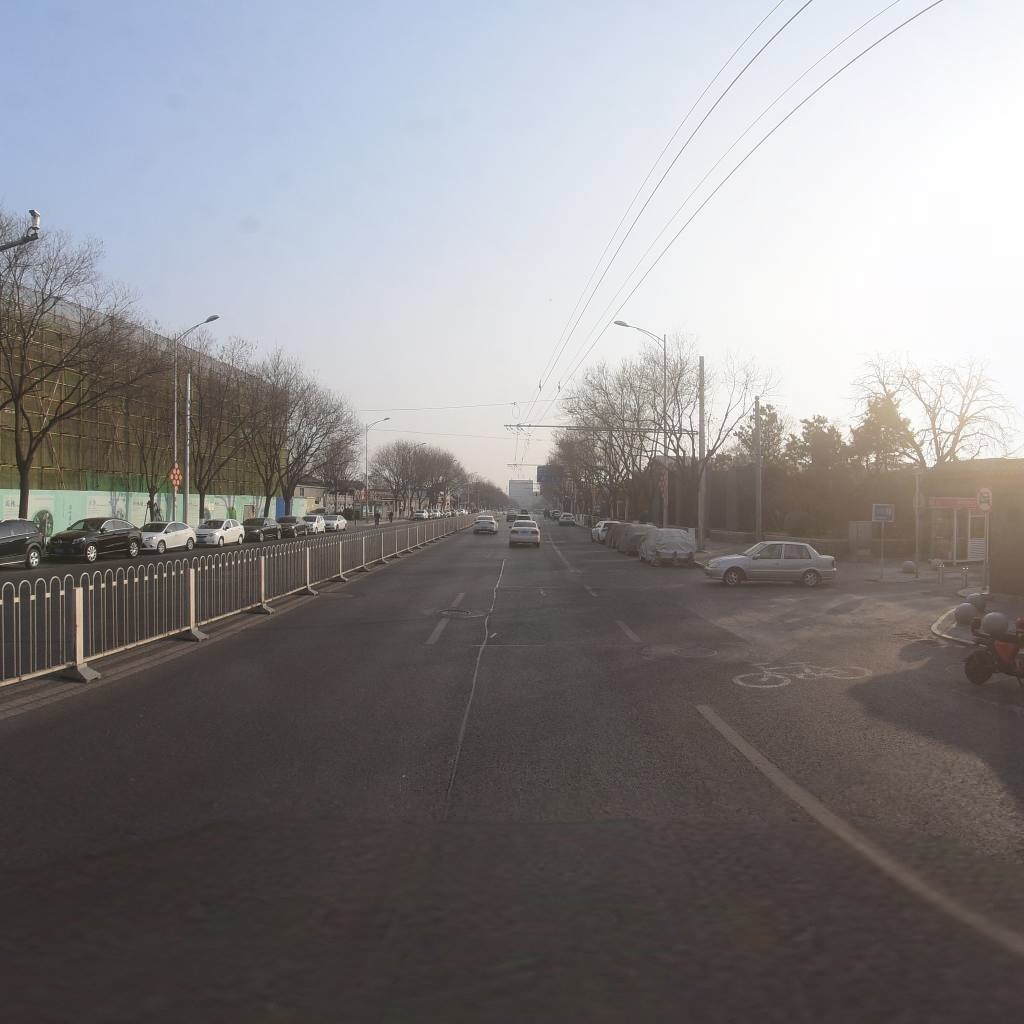
Region: Xicheng
Road damage annotations: manhole cover, longitudinal patch, manhole cover, manhole cover, transverse patch